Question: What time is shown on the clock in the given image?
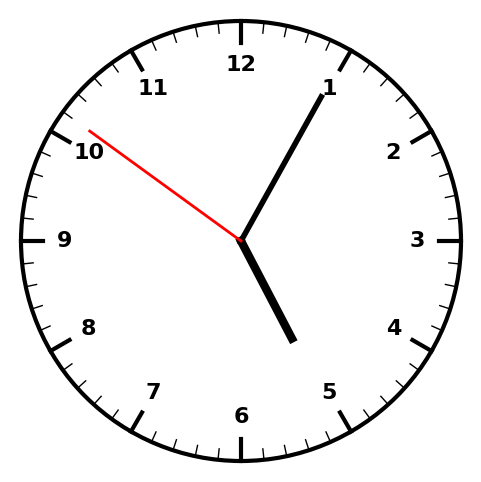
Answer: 05:04:51